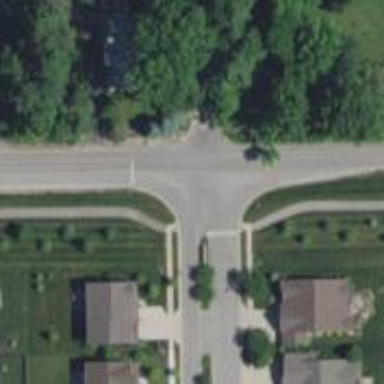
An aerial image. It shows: Unmarked road crossing.